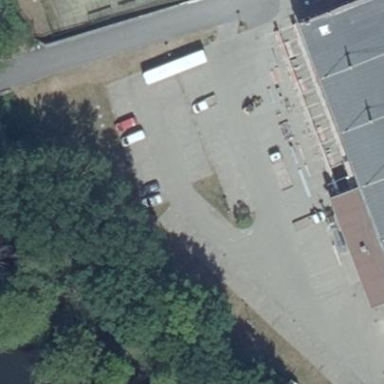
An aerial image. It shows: Parking area with surface made of sett.